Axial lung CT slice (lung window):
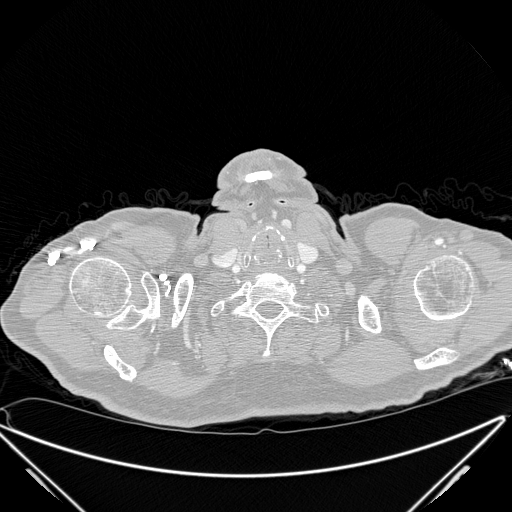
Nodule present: no